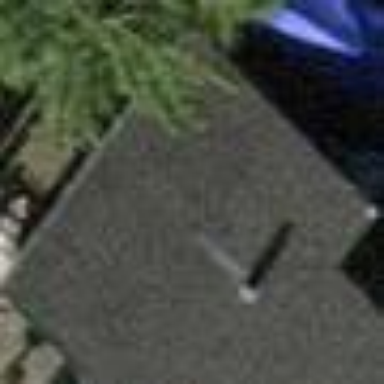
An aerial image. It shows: View of roof of building.